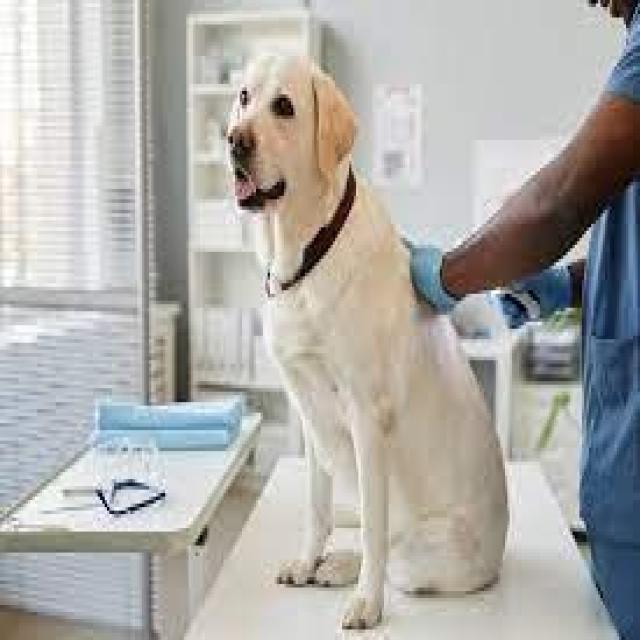
Healthy canine skin — no visible lesions, inflammation, or abnormalities. The skin and coat appear normal.